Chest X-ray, PA view. Patient: 59 years old, sex M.
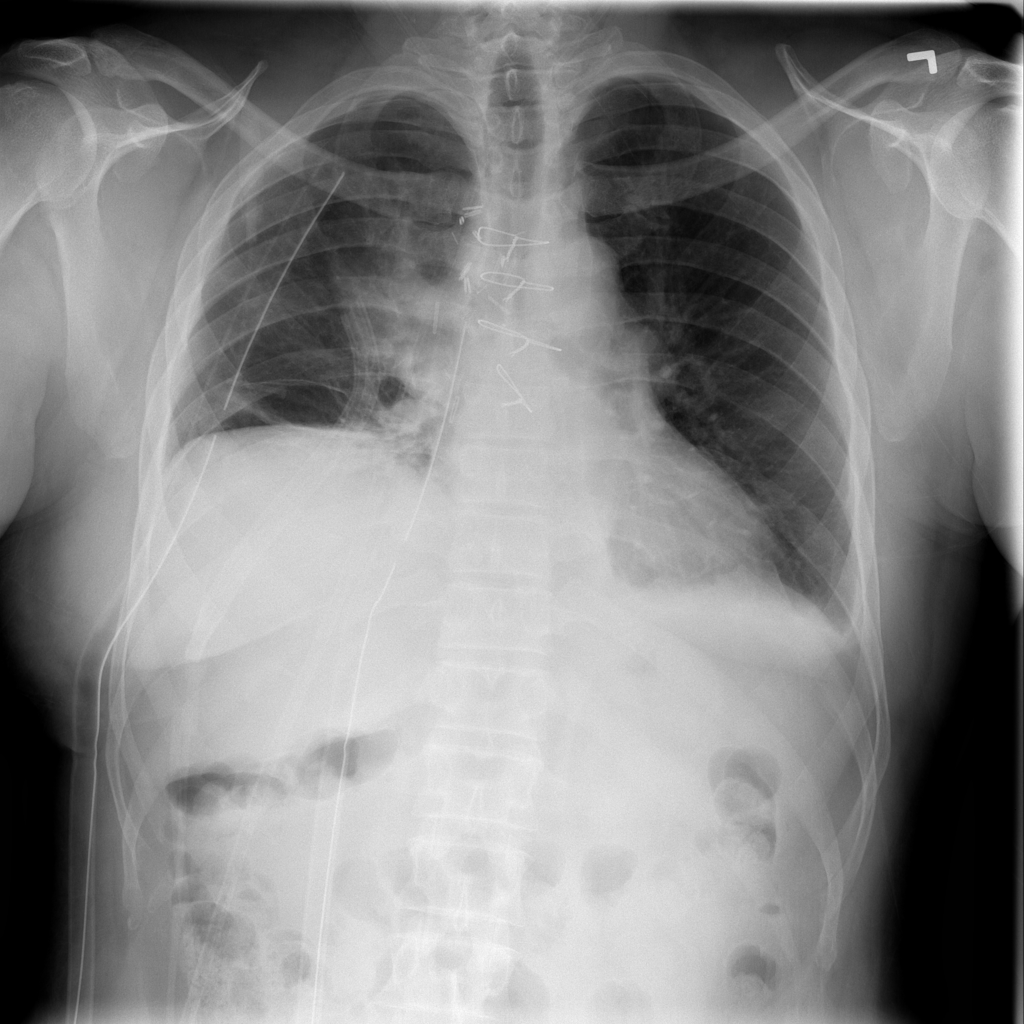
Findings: Effusion, Infiltration